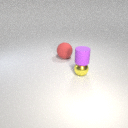
small yellow metal sphere in front of large red rubber sphere